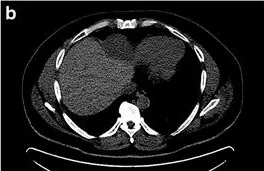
PET/CT imaging prior to . The corresponding area on PET imaging.
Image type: radiology (ct)